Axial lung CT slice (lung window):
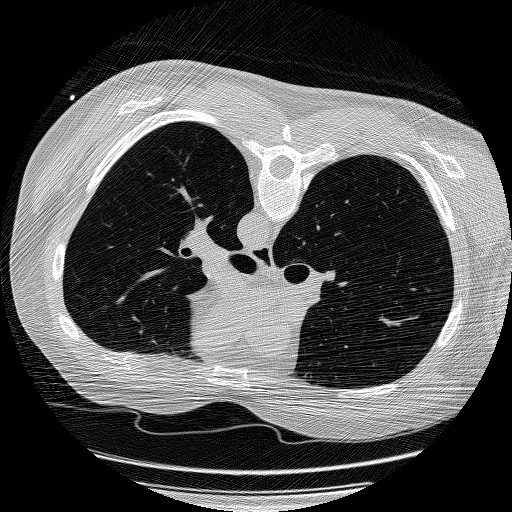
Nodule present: no